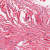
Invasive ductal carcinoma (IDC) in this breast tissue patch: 0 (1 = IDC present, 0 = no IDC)